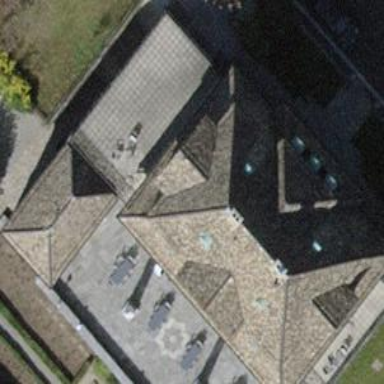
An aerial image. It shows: Event venue building.